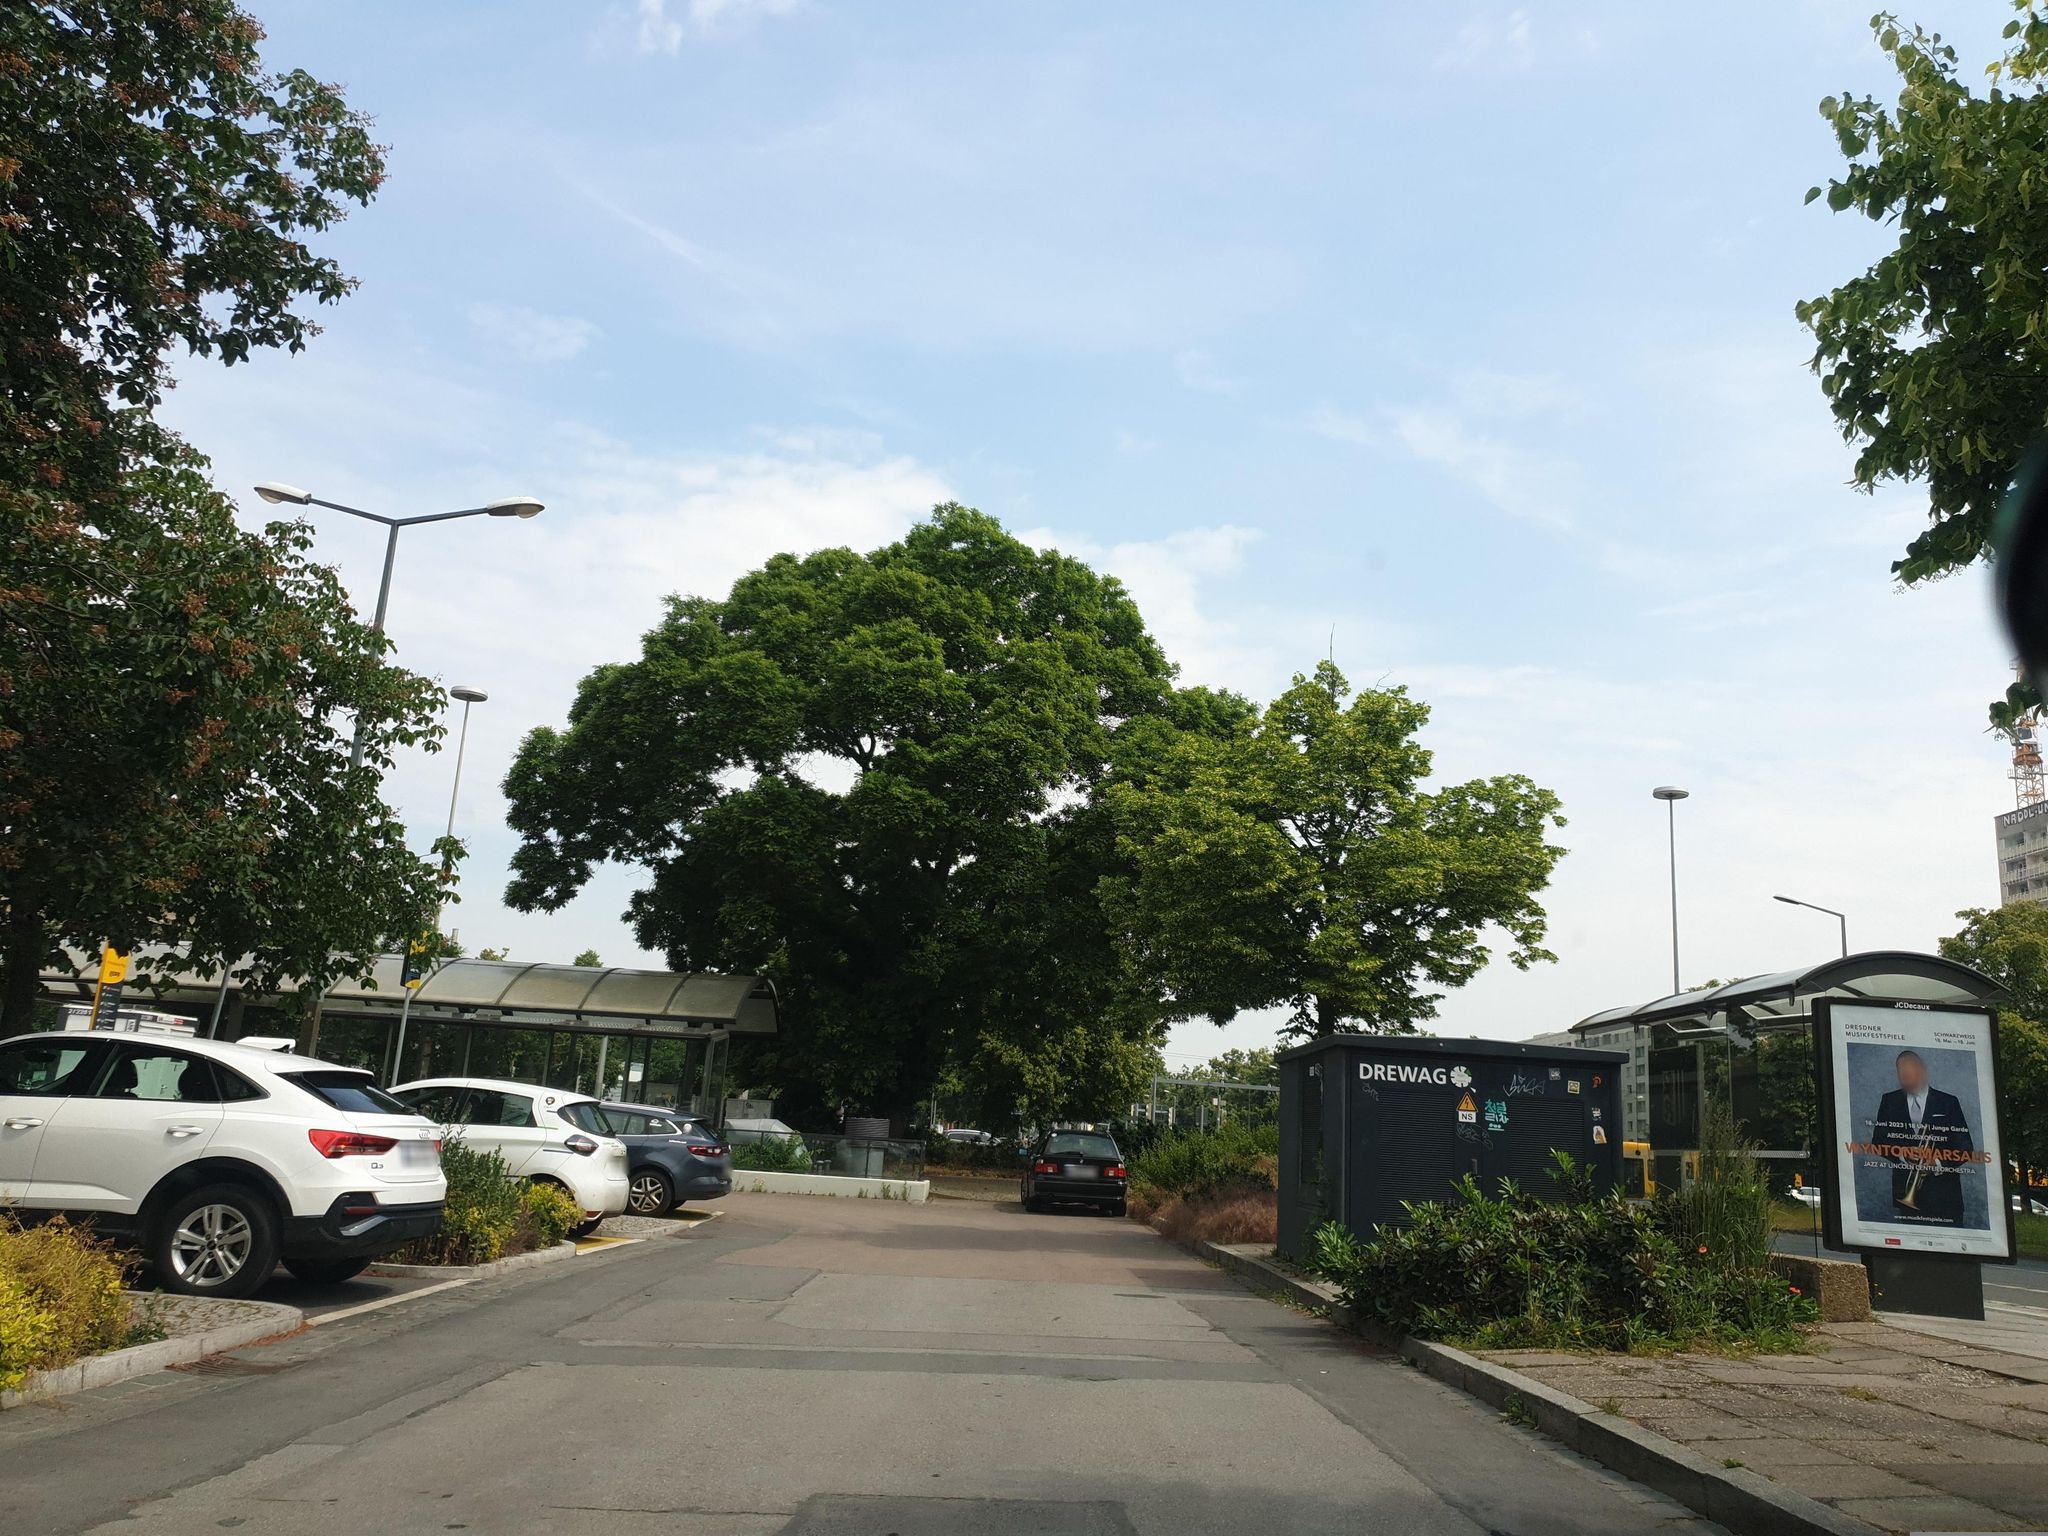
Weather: cloudy
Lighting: day
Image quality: good
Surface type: driving surface
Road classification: service
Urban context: urban centre
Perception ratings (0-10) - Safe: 6.28, Lively: 9.56, Beautiful: 7.08, Boring: 0.9, Depressing: 2.52, Wealthy: 7.97